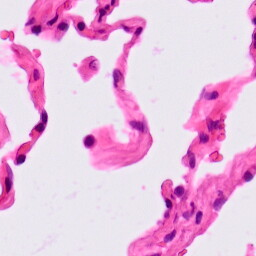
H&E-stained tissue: Lung